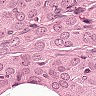
Metastatic tissue present: yes